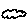
Label: cloud